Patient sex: M
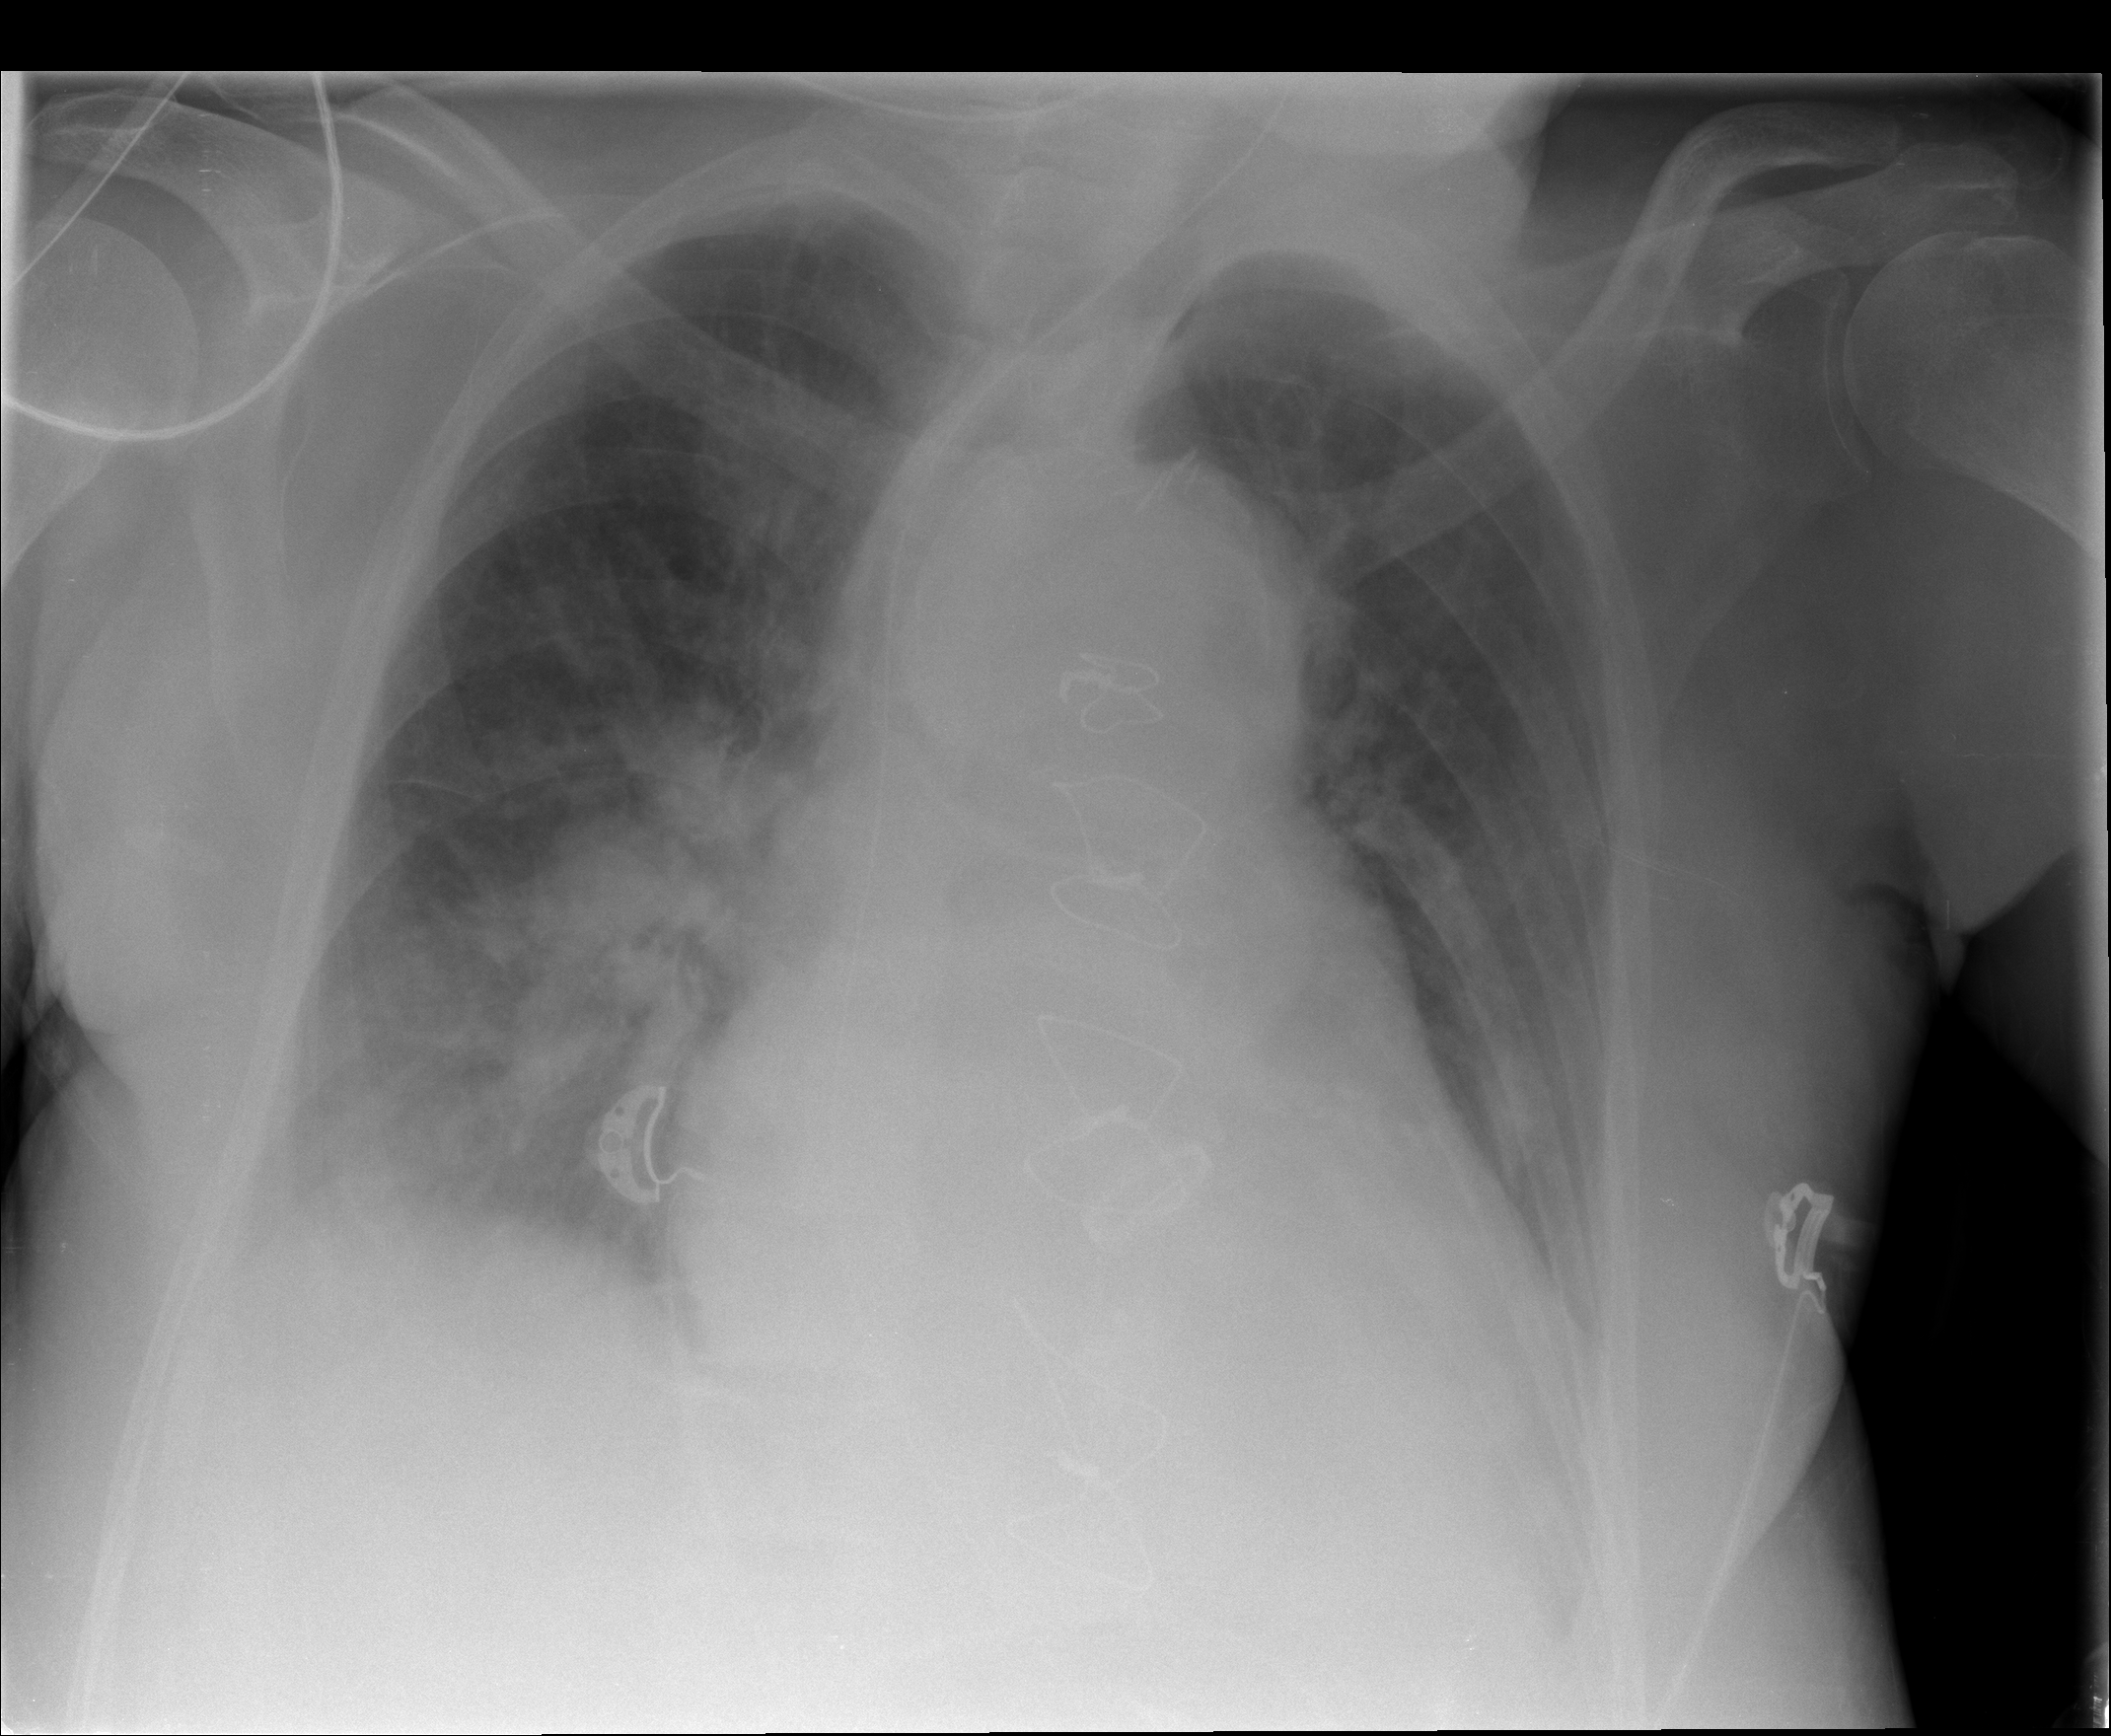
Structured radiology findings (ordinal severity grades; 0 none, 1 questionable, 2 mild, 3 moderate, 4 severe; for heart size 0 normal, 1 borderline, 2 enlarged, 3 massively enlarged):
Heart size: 2
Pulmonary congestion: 2
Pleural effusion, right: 2
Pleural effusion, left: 2
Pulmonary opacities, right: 2
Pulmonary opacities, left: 0
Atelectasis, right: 3
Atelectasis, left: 2